Question: I am trying to make a small program to duplicate one file "X" (user input) times. So i created this windows forms app

I am not sure how to write the code for the Start button where I can say 'File.Copy' the specific file 1000 times let's say and save them in the desired folder.
'''
public partial class Form1 : Form
{
public Form1()
{
InitializeComponent();
}
private void openFileDialog1_FileOk(object sender, System.ComponentModel.CancelEventArgs e)
{
}
private void button1_Click(object sender, EventArgs e)
{
if (openFileDialog1.ShowDialog() == DialogResult.OK)
tbAlegefisierul.Text = openFileDialog1.FileName;
}
private void Form1_Load(object sender, EventArgs e)
{
}
private void lbAlegeFisierul_Click(object sender, EventArgs e)
{
}
private void label1_Click(object sender, EventArgs e)
{
}
private void btnSalveaza_Click(object sender, EventArgs e)
{
if (folderBrowserDialog1.ShowDialog() == DialogResult.OK)
{tbSalveaza.Text = Path.Combine(folderBrowserDialog1.SelectedPath); }
}
private void folderBrowserDialog1_HelpRequest(object sender, EventArgs e)
{
}
private void btnStart_Click(object sender, EventArgs e)
{
File.Copy(tbAlegefisierul.Text, tbSalveaza.Text, true);
MessageBox.Show("Ai copiat cu succes!", "Message", MessageBoxButtons.OK, MessageBoxIcon.Information);
}
private void tbnrori_TextChanged(object sender, EventArgs e)
{
}
}
'''
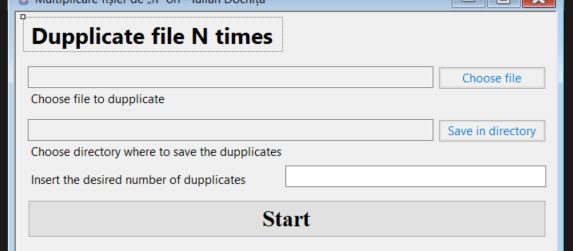
Answer: You probably need something like this:
'''
private string _fileName = null;
private string _selectedPath = null;
private int? _nrori = null;
private void UpdateStartButton()
{
btnStart.Enabled =
File.Exists(_fileName)
&& Directory.Exists(_selectedPath)
&& _nrori.HasValue
&& _nrori.Value > 0;
}
private void button1_Click(object sender, EventArgs e)
{
if (openFileDialog1.ShowDialog() == DialogResult.OK)
{
tbAlegefisierul.Text = openFileDialog1.FileName;
_fileName = openFileDialog1.FileName;
this.UpdateStartButton();
}
}
private void Form1_Load(object sender, EventArgs e)
{
this.UpdateStartButton();
}
private void btnSalveaza_Click(object sender, EventArgs e)
{
if (folderBrowserDialog1.ShowDialog() == DialogResult.OK)
{
tbSalveaza.Text = folderBrowserDialog1.SelectedPath;
_selectedPath = folderBrowserDialog1.SelectedPath;
this.UpdateStartButton();
}
}
private void btnStart_Click(object sender, EventArgs e)
{
for (int i = 0; i < _nrori.Value; i++)
{
var destinationFileName = Path.Combine(_selectedPath, $"{Path.GetFileNameWithoutExtension(_fileName)} ({i + 1}){Path.GetExtension(_fileName)}");
File.Copy(_fileName, destinationFileName, true);
}
MessageBox.Show("Ai copiat cu succes!", "Message", MessageBoxButtons.OK, MessageBoxIcon.Information);
}
private void tbnrori_TextChanged(object sender, EventArgs e)
{
_nrori = int.TryParse(tbnrori.Text, out int n) ? (int?)n : null;
this.UpdateStartButton();
}
'''